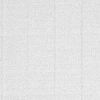
Atmospheric dust classification: dusty